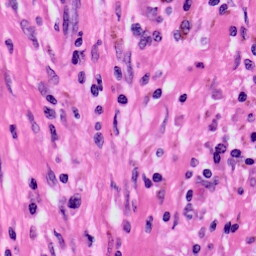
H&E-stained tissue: Skin